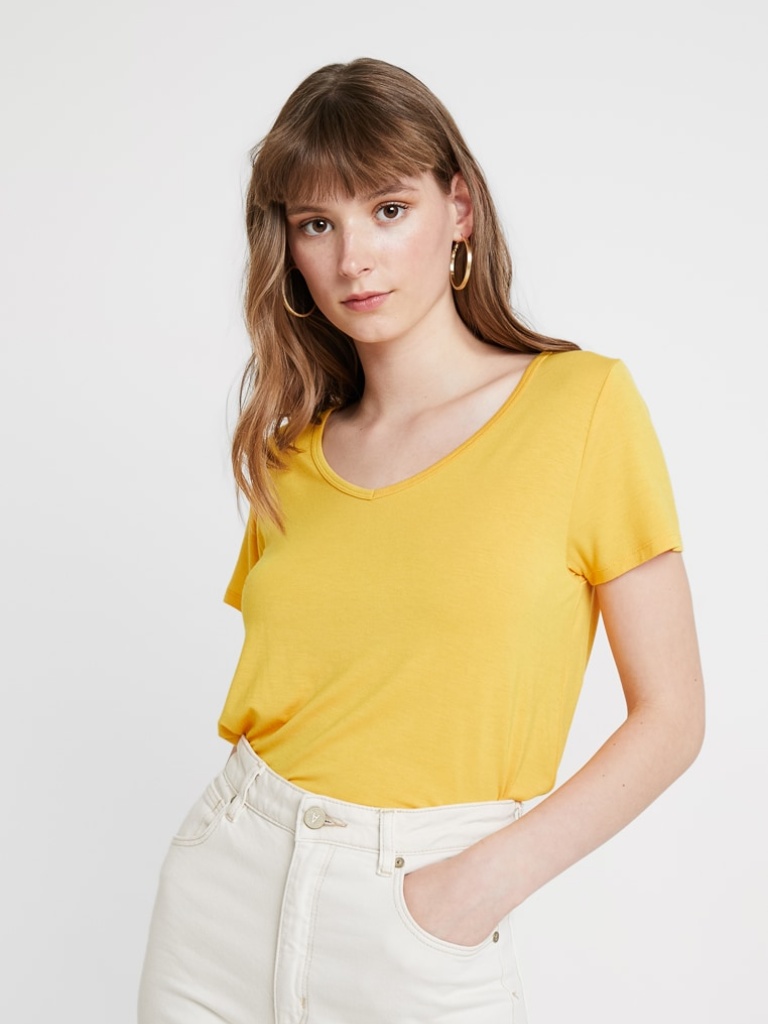
cotton relaxed short sleeve hip length Fully Tucked in v-neck t-shirt